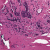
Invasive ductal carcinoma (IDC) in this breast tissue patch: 0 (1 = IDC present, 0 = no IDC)